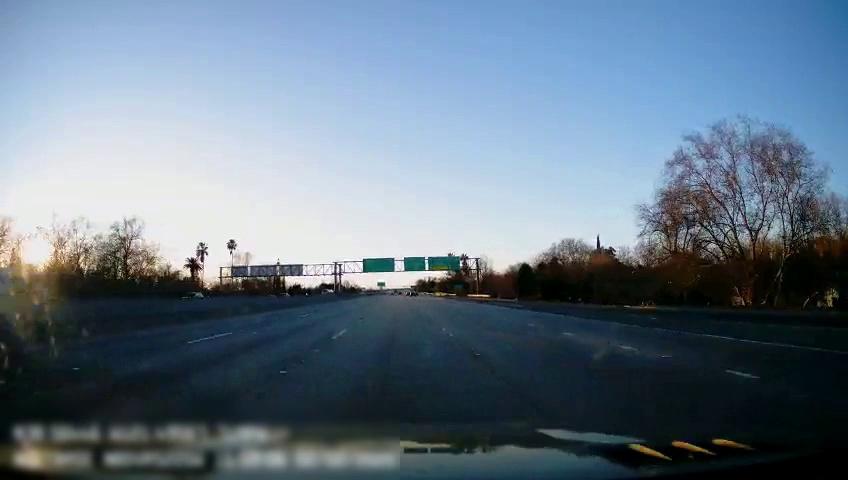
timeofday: Day
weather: Sunny
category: Drivable Space
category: Vehicles | Car
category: Lanes | Current Lane
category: Lanes | Current Lane
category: Lanes | Alternate Lane
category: Lanes | Alternate Lane
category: Lanes | Alternate Lane
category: Traffic | Signs
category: Traffic | Signs
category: Traffic | Signs